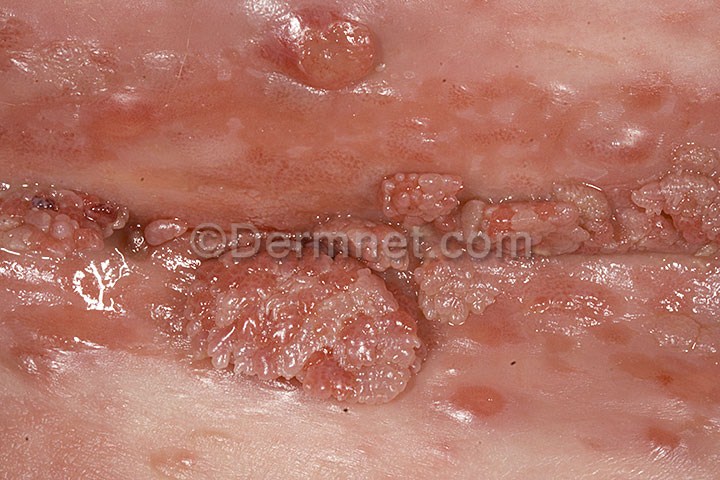
Disease: Herpes HPV and other STDs Photos